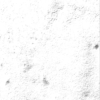
Label: not_dusty